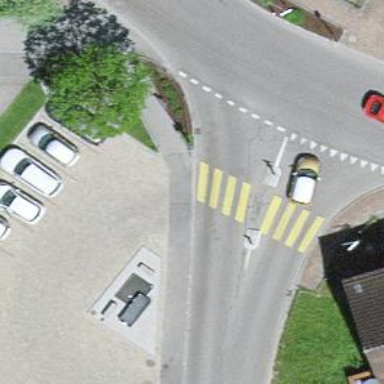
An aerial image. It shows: Uncontrolled zebra crossing on the road.